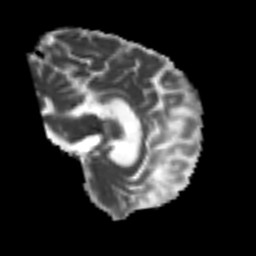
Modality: MD
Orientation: sagittal
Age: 51
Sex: male
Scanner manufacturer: siemens
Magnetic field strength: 3 T
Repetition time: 4.999 s
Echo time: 0.07946 s